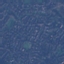
Label: Residential